Question: <URL>
I created one android application in this application, I want to count unique child value.
I created for loop inside the database reference and assign global variable but the thing is I don't know how many unique values will become to my calculation(HOw many variables).
'''
dbcloud.addValueEventListener(new ValueEventListener() {
@Override
public void onDataChange(@NonNull DataSnapshot dataSnapshot) {
for(DataSnapshot dataSnapshot1:dataSnapshot.getChildren())
{
Modelfortotalsoldcount mc=dataSnapshot1.getValue(Modelfortotalsoldcount.class);
String name=mc.getFoodname();
String qty=mc.getFoodqty();
String price=mc.getFoodprice();
int totalcount=0;
if(fname.equals(name))
{
String fgname=name;
String fgprice=price;
Integer intqty=Integer.valueOf(qty);
totalcount=totalcount+intqty;
String totalval=String.valueOf(totalcount);
}
}
}
@Override
public void onCancelled(@NonNull DatabaseError databaseError) {
'''
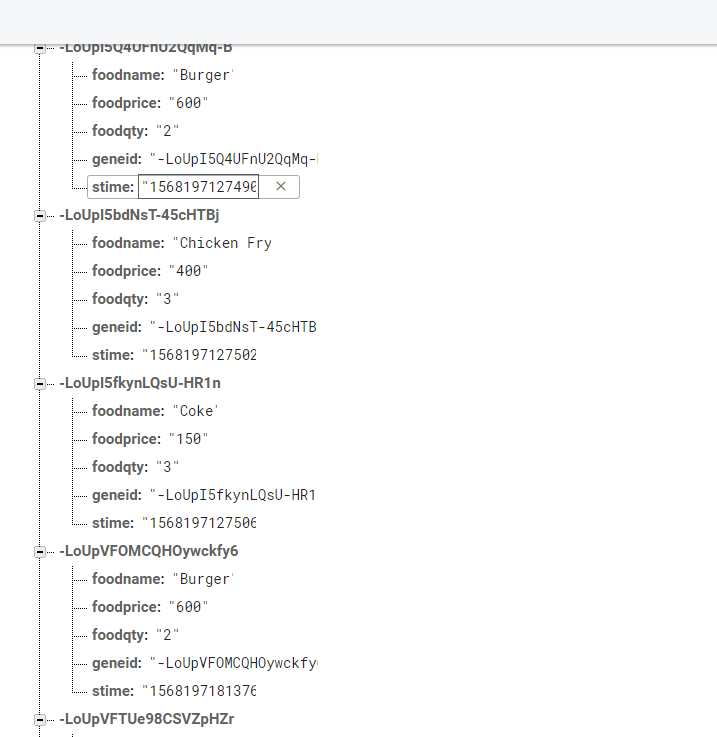
Answer: Assuming that all those objects are direct children of your Firebase root, to solve this, please use the following query:
'''
DatabaseReference rootRef = FirebaseDatabase.getInstance().getReference();
Query query = rootRef.orderByChild("foodname").equalTo("Burger");
ValueEventListener valueEventListener = new ValueEventListener() {
@Override
public void onDataChange(DataSnapshot dataSnapshot) {
int count = 0;
for(DataSnapshot ds : dataSnapshot.getChildren()) {
String foodqty = ds.child("foodqty").getValue(String.class);
count = count + Integer.valueOf(foodqty);
}
Log.d(TAG, "count:" + count);
}
@Override
public void onCancelled(@NonNull DatabaseError databaseError) {
Log.d(TAG, databaseError.getMessage()); //Don't ignore errors!
}
};
query.addListenerForSingleValueEvent(valueEventListener);
'''
The result in the logcat will be:
'''
count: 4
'''
If you don't know the food name then you should use a variable instead:
'''
Query query = rootRef.orderByChild("foodname").equalTo(foodName);
'''
In which the foodName is what the user types in a 'EditText' for example:
'''
String foodName = foodNameEditText.getText().toString();
'''